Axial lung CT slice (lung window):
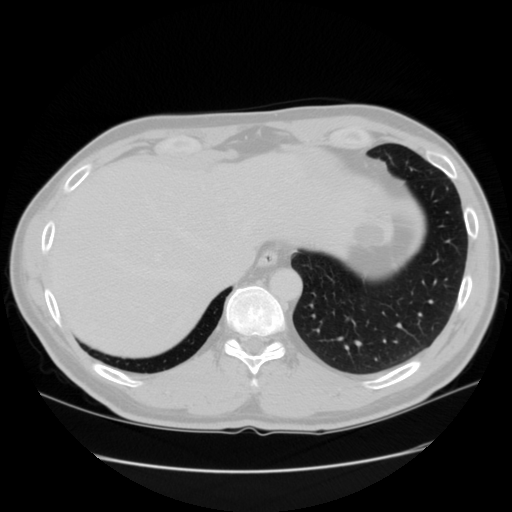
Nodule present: no